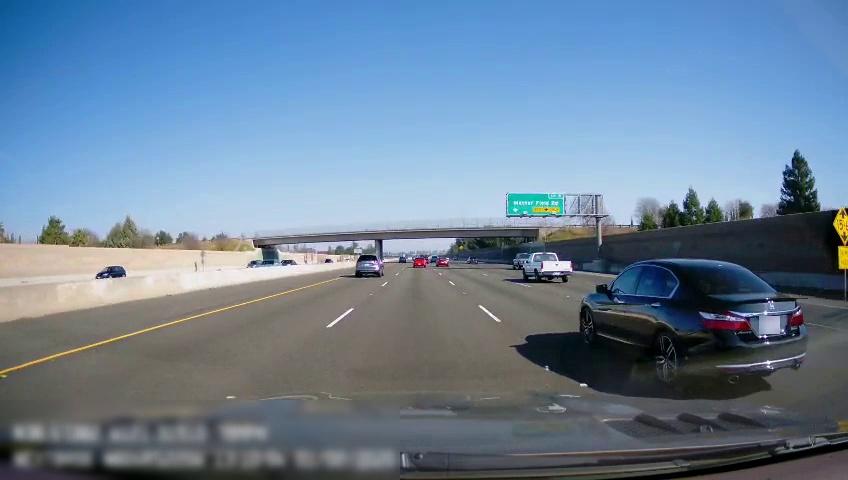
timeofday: Day
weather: Sunny
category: Drivable Space
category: Vehicles | Car
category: Vehicles | Car
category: Vehicles | Car
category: Vehicles | Car
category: Vehicles | Car
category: Vehicles | Car
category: Vehicles | Car
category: Vehicles | Car
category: Vehicles | SUV
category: Vehicles | Truck
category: Vehicles | SUV
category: Vehicles | Truck
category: Vehicles | Car
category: Lanes | Alternate Lane
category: Lanes | Current Lane
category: Lanes | Current Lane
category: Lanes | Alternate Lane
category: Lanes | Alternate Lane
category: Lanes | Alternate Lane
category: Traffic | Signs
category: Traffic | Signs